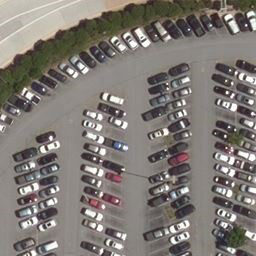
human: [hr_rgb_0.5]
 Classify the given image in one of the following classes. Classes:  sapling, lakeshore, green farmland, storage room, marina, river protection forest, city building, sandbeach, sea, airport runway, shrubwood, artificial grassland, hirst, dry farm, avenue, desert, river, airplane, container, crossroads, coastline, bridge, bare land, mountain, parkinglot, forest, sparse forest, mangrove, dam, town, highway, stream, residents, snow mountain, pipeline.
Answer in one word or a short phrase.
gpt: parkinglot